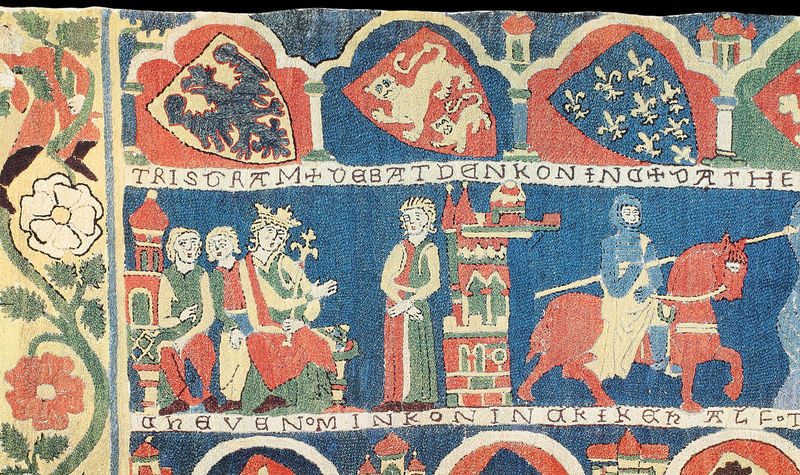
Titel: Tristanteppich I
Standort: Ausstellungsort: Wienhausen, Zisterzienserinnenkloster (EU - D - Nds)
Institution: Wienhausen, Kloster
Schlagwörter: adler, blau, blume, frau, säulen, blüte, rot, teppich, architektur, mensch, stickerei, krone, pferd, reiter, turm, ranken, schrift, blue, column, columns, crown, king, könig, lanze, people, red, soldier, white, black, carpet, figures, green, yellow, wandmalerei, flowers, rug, servant, tapestry, schild, burg, ritter, wappen, flower, greek, mittelalter, building, tower, armor, helmet, knight, löwe, castle, fabric, bird, eagle, french, british, letters, letter, roses, human, leaves, bricks, tudor, coat of arms, crest, sachsen, horse, shield, leaf, wool, dragon, heraldik, fleur de lis, sceptre, lion, text, vines, bildteppich, lily, stem, words, weapon, dragons, spear, queen, emblem, rein, thread, lance, schwert, tristan, hourse, lions, logo, word, stems, shields, irish, crests, weaving, tournament, tappiseri, saxen, angelsachsen, coats of arms, welsh, anglesaxon, saxon, tristam, isolde, farb, wording